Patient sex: M
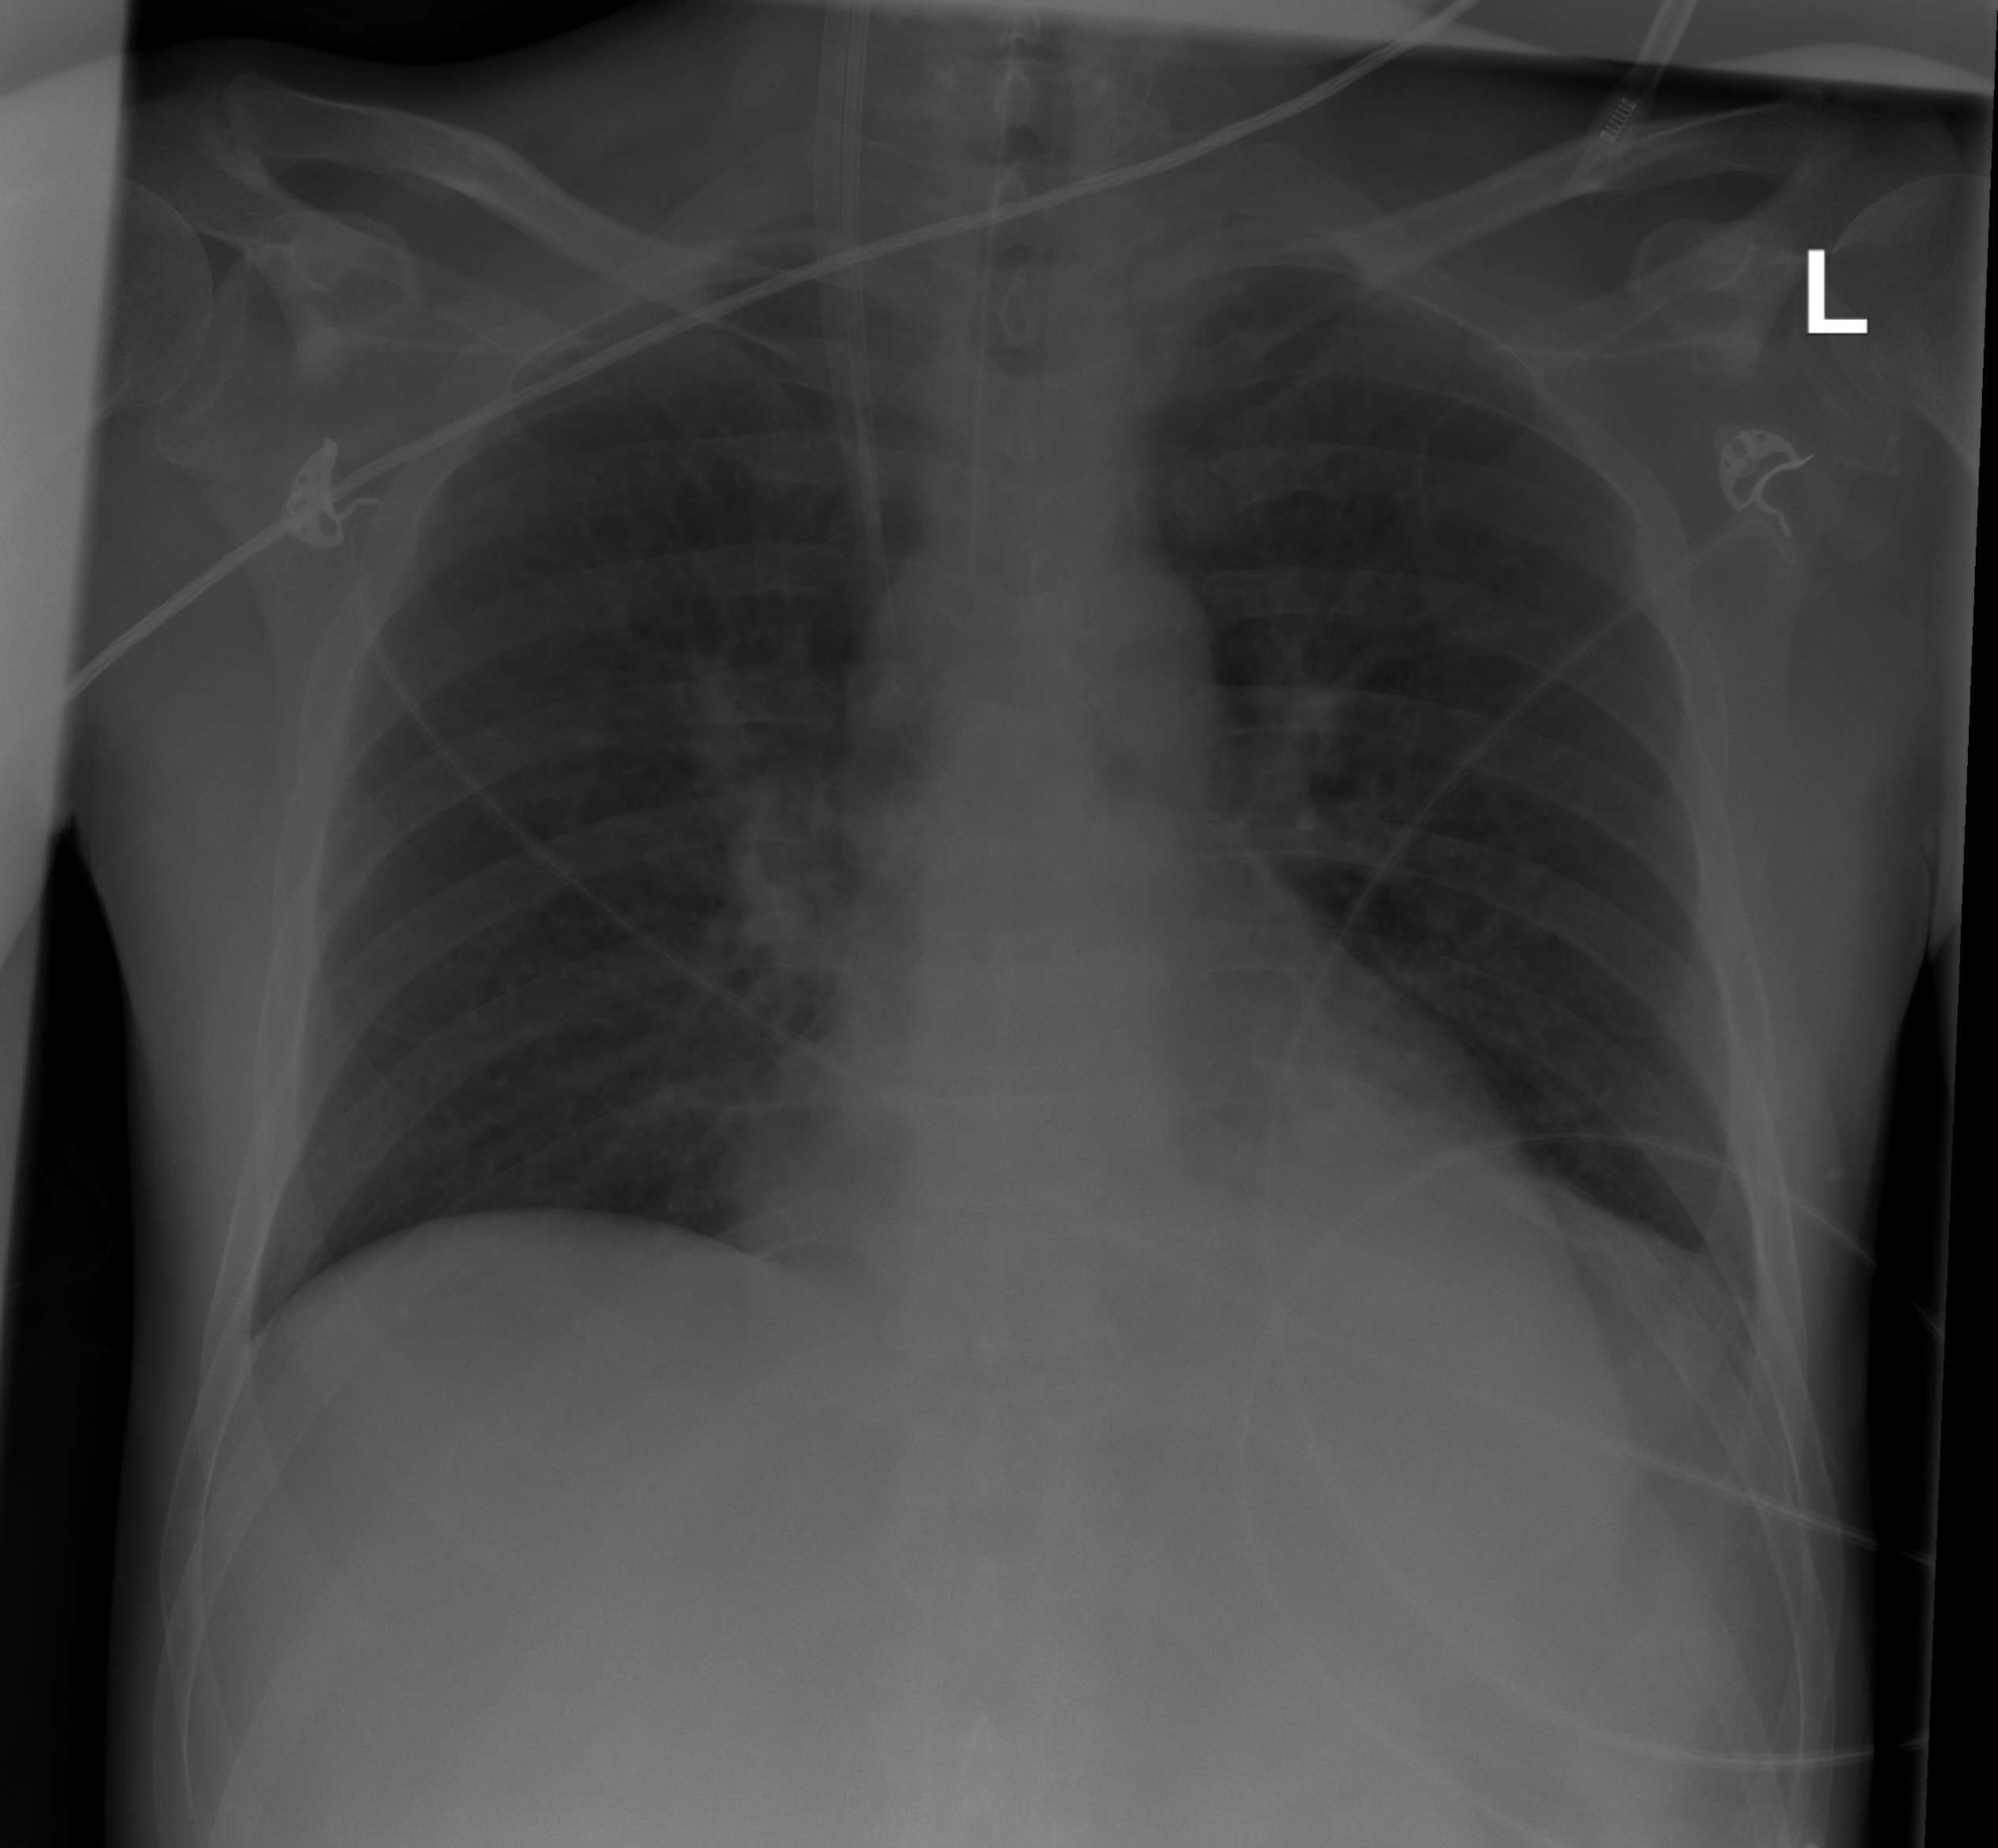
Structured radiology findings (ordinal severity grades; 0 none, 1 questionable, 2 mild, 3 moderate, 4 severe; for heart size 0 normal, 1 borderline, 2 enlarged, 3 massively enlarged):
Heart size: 1
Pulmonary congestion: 0
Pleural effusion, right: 0
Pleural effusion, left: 1
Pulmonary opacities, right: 0
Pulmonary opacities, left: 0
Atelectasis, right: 0
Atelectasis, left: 2